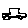
Label: car